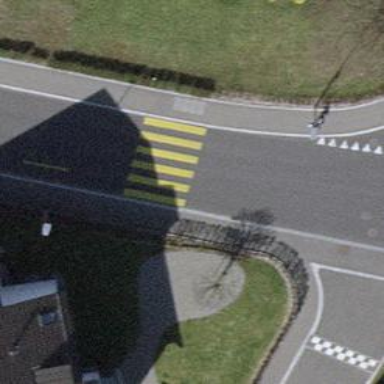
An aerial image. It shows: Marked crossing on the road.